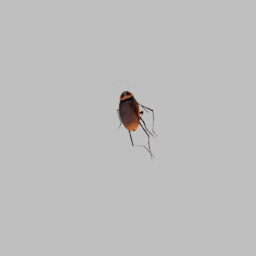
Label: animals